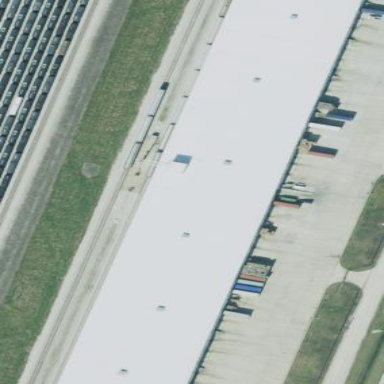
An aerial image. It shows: Warehouse building.